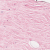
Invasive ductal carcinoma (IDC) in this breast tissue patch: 0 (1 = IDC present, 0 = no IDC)